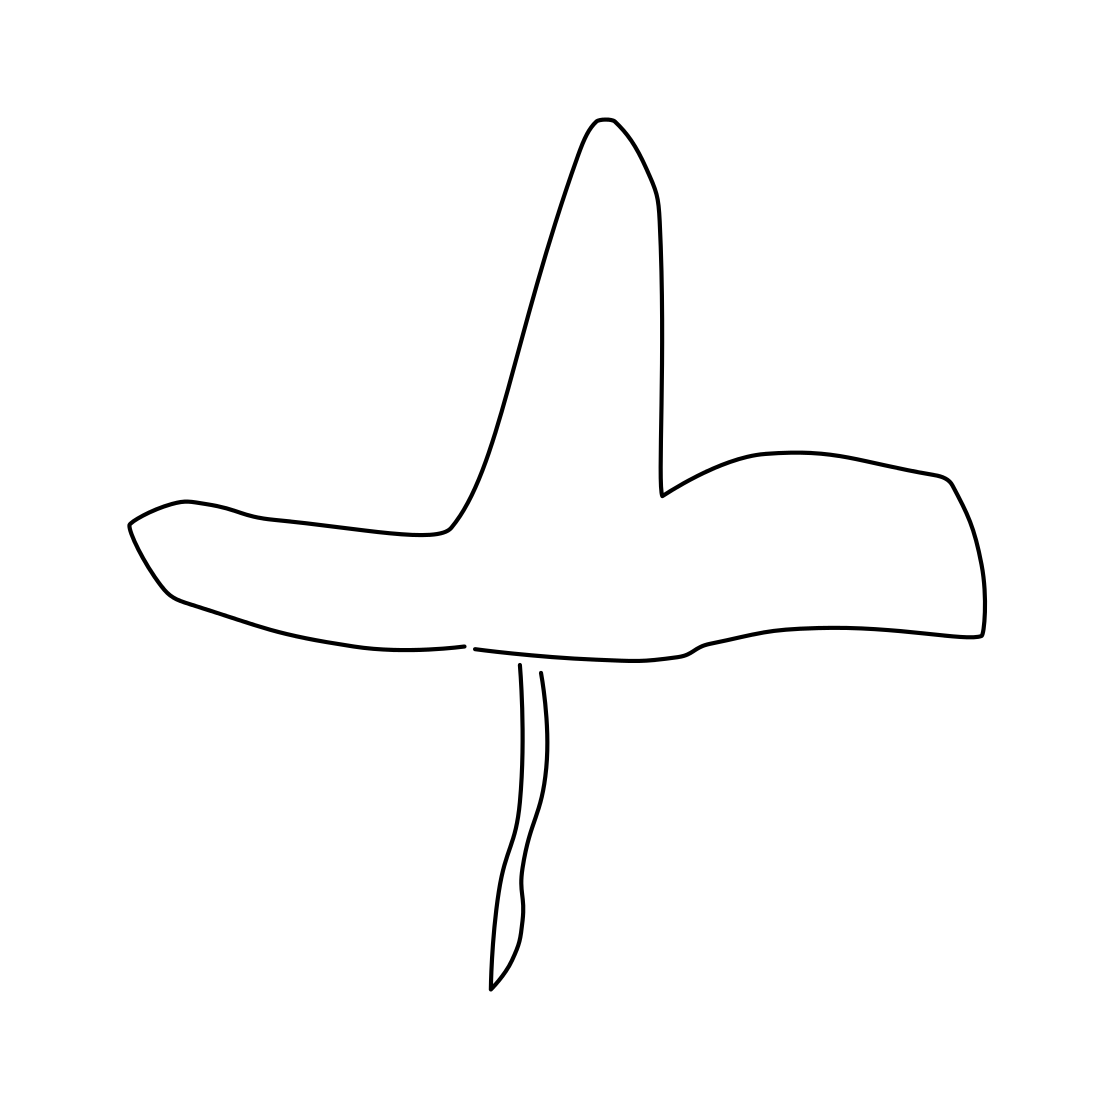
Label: leaf